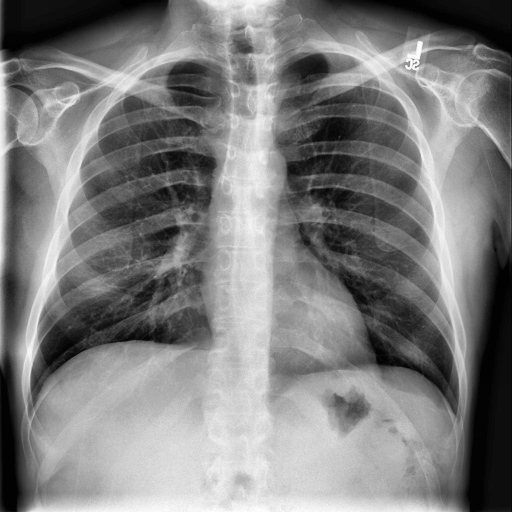
Finding: NORMAL